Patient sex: M
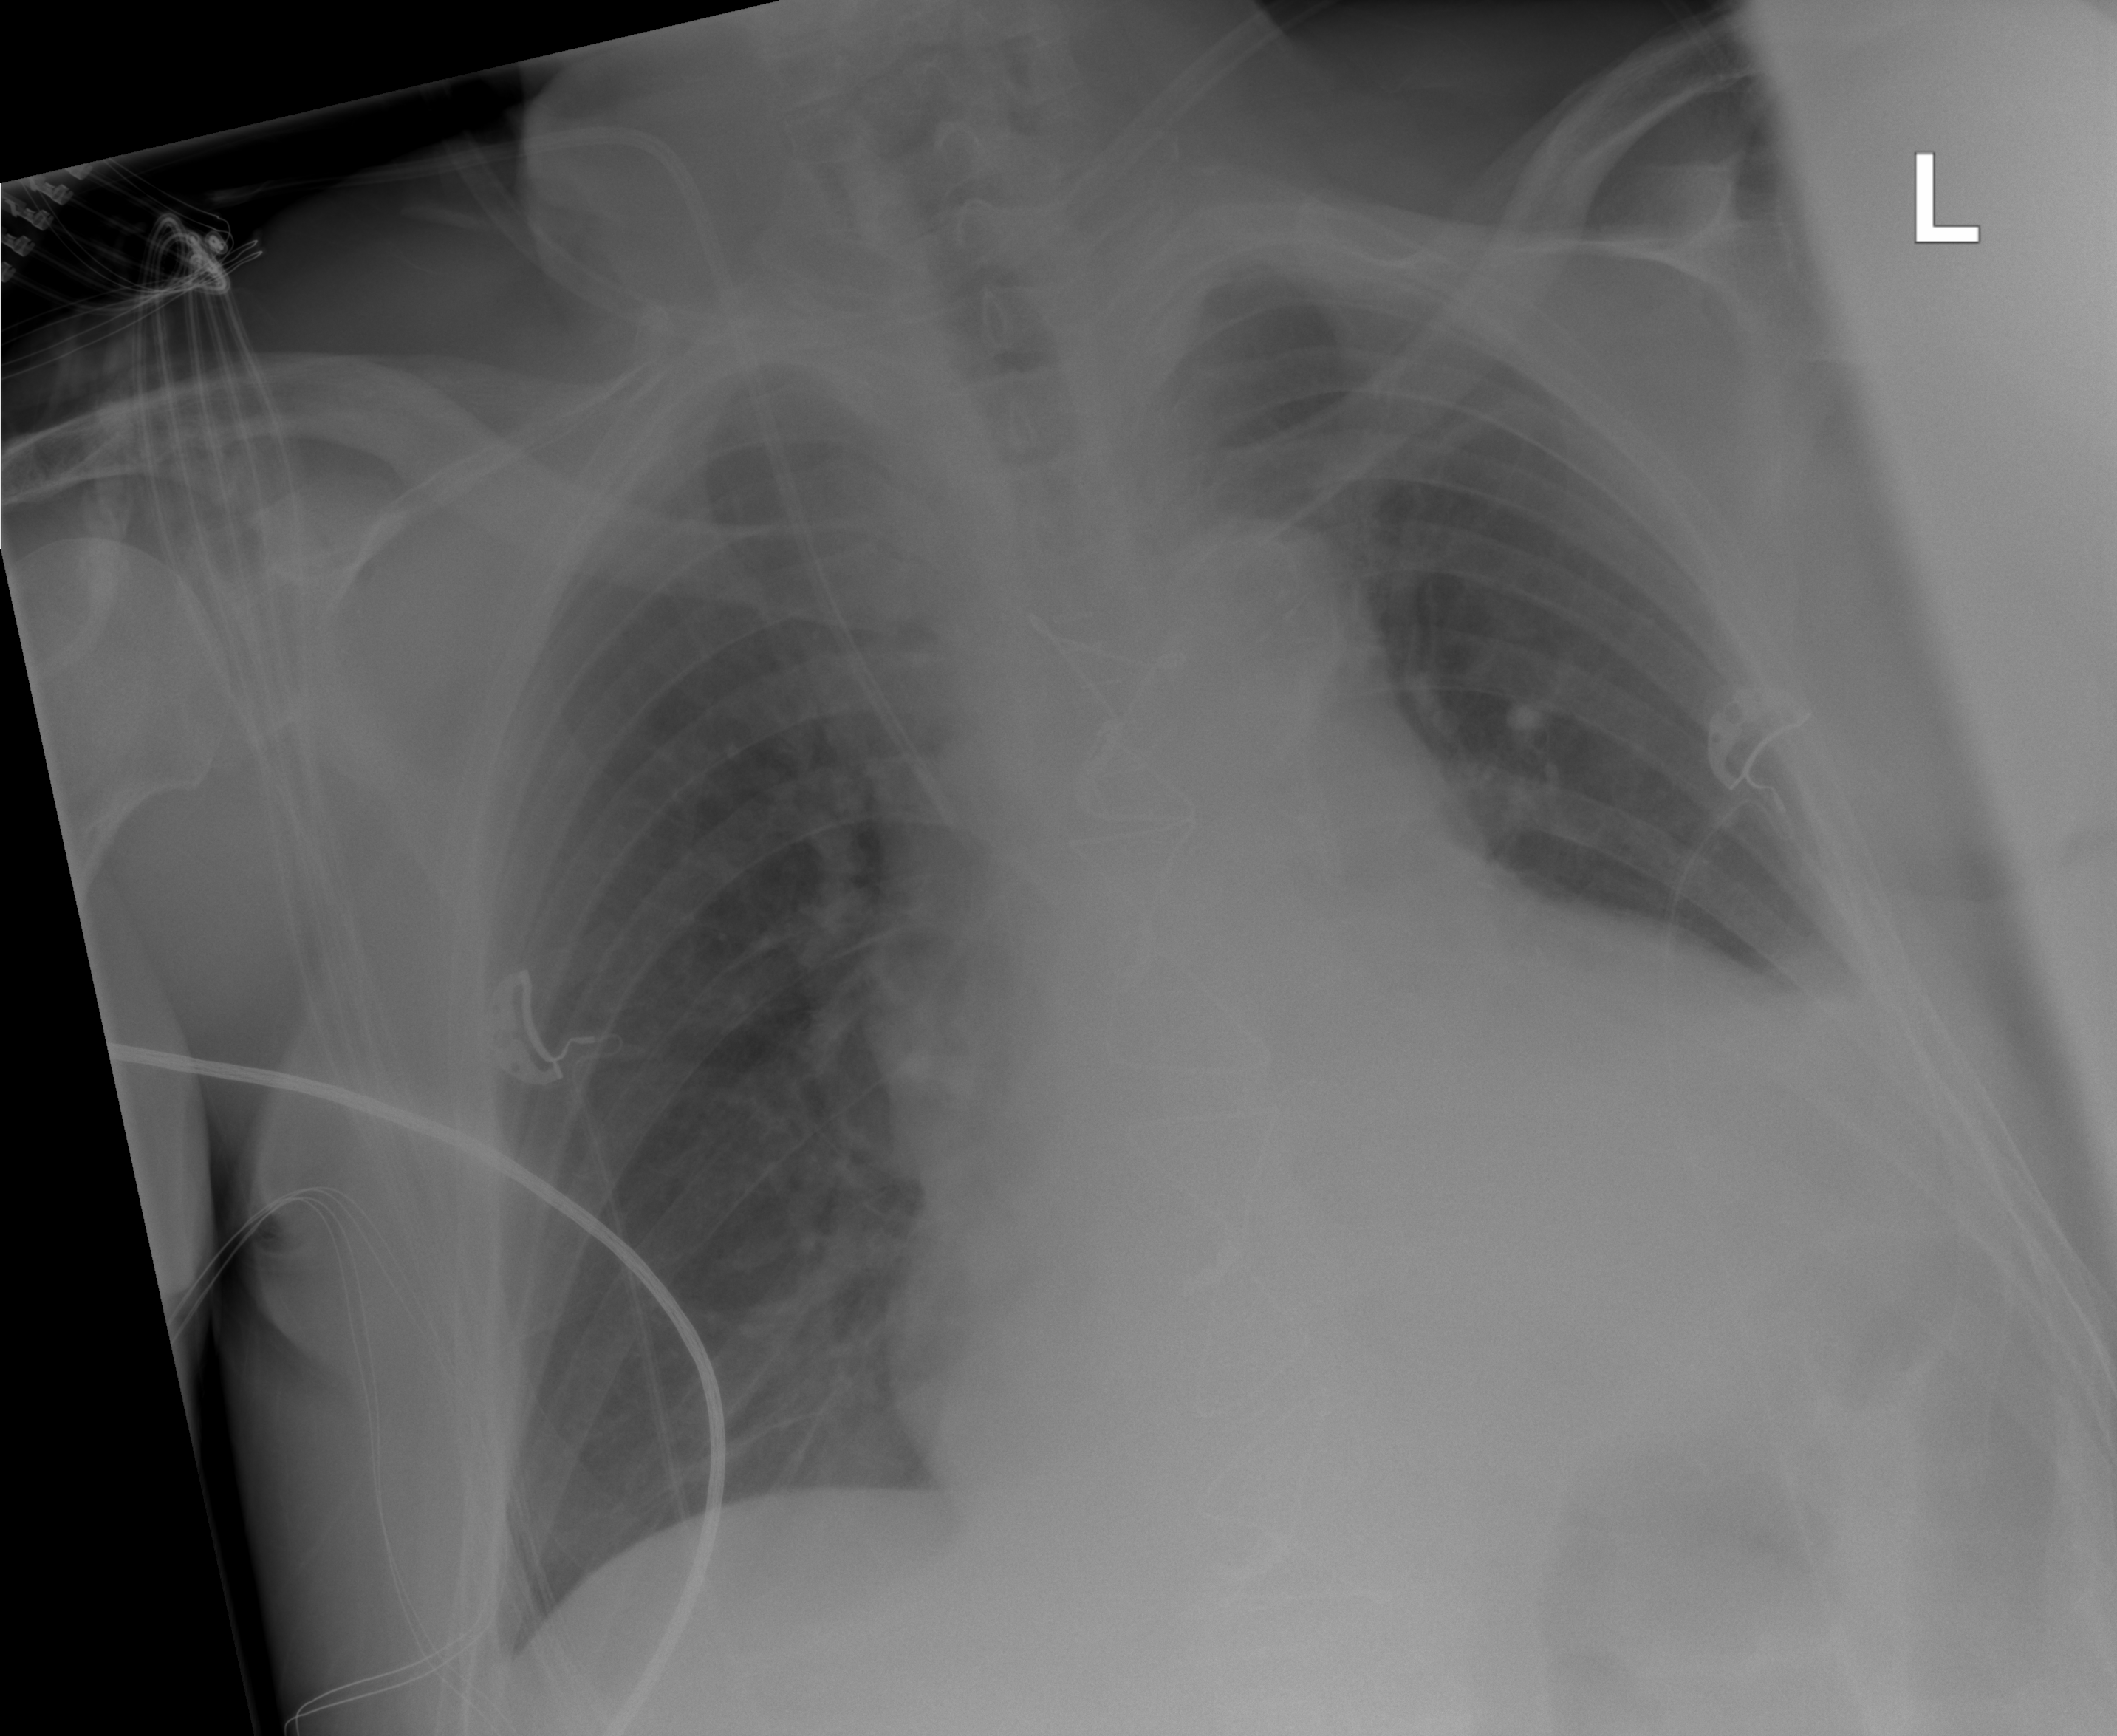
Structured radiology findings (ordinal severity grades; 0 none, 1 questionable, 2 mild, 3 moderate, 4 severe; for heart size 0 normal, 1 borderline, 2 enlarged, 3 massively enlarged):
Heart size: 2
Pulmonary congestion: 0
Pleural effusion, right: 0
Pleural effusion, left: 2
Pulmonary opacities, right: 0
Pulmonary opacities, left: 0
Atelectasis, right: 0
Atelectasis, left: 2